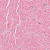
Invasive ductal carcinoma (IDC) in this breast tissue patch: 0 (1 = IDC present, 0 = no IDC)